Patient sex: M
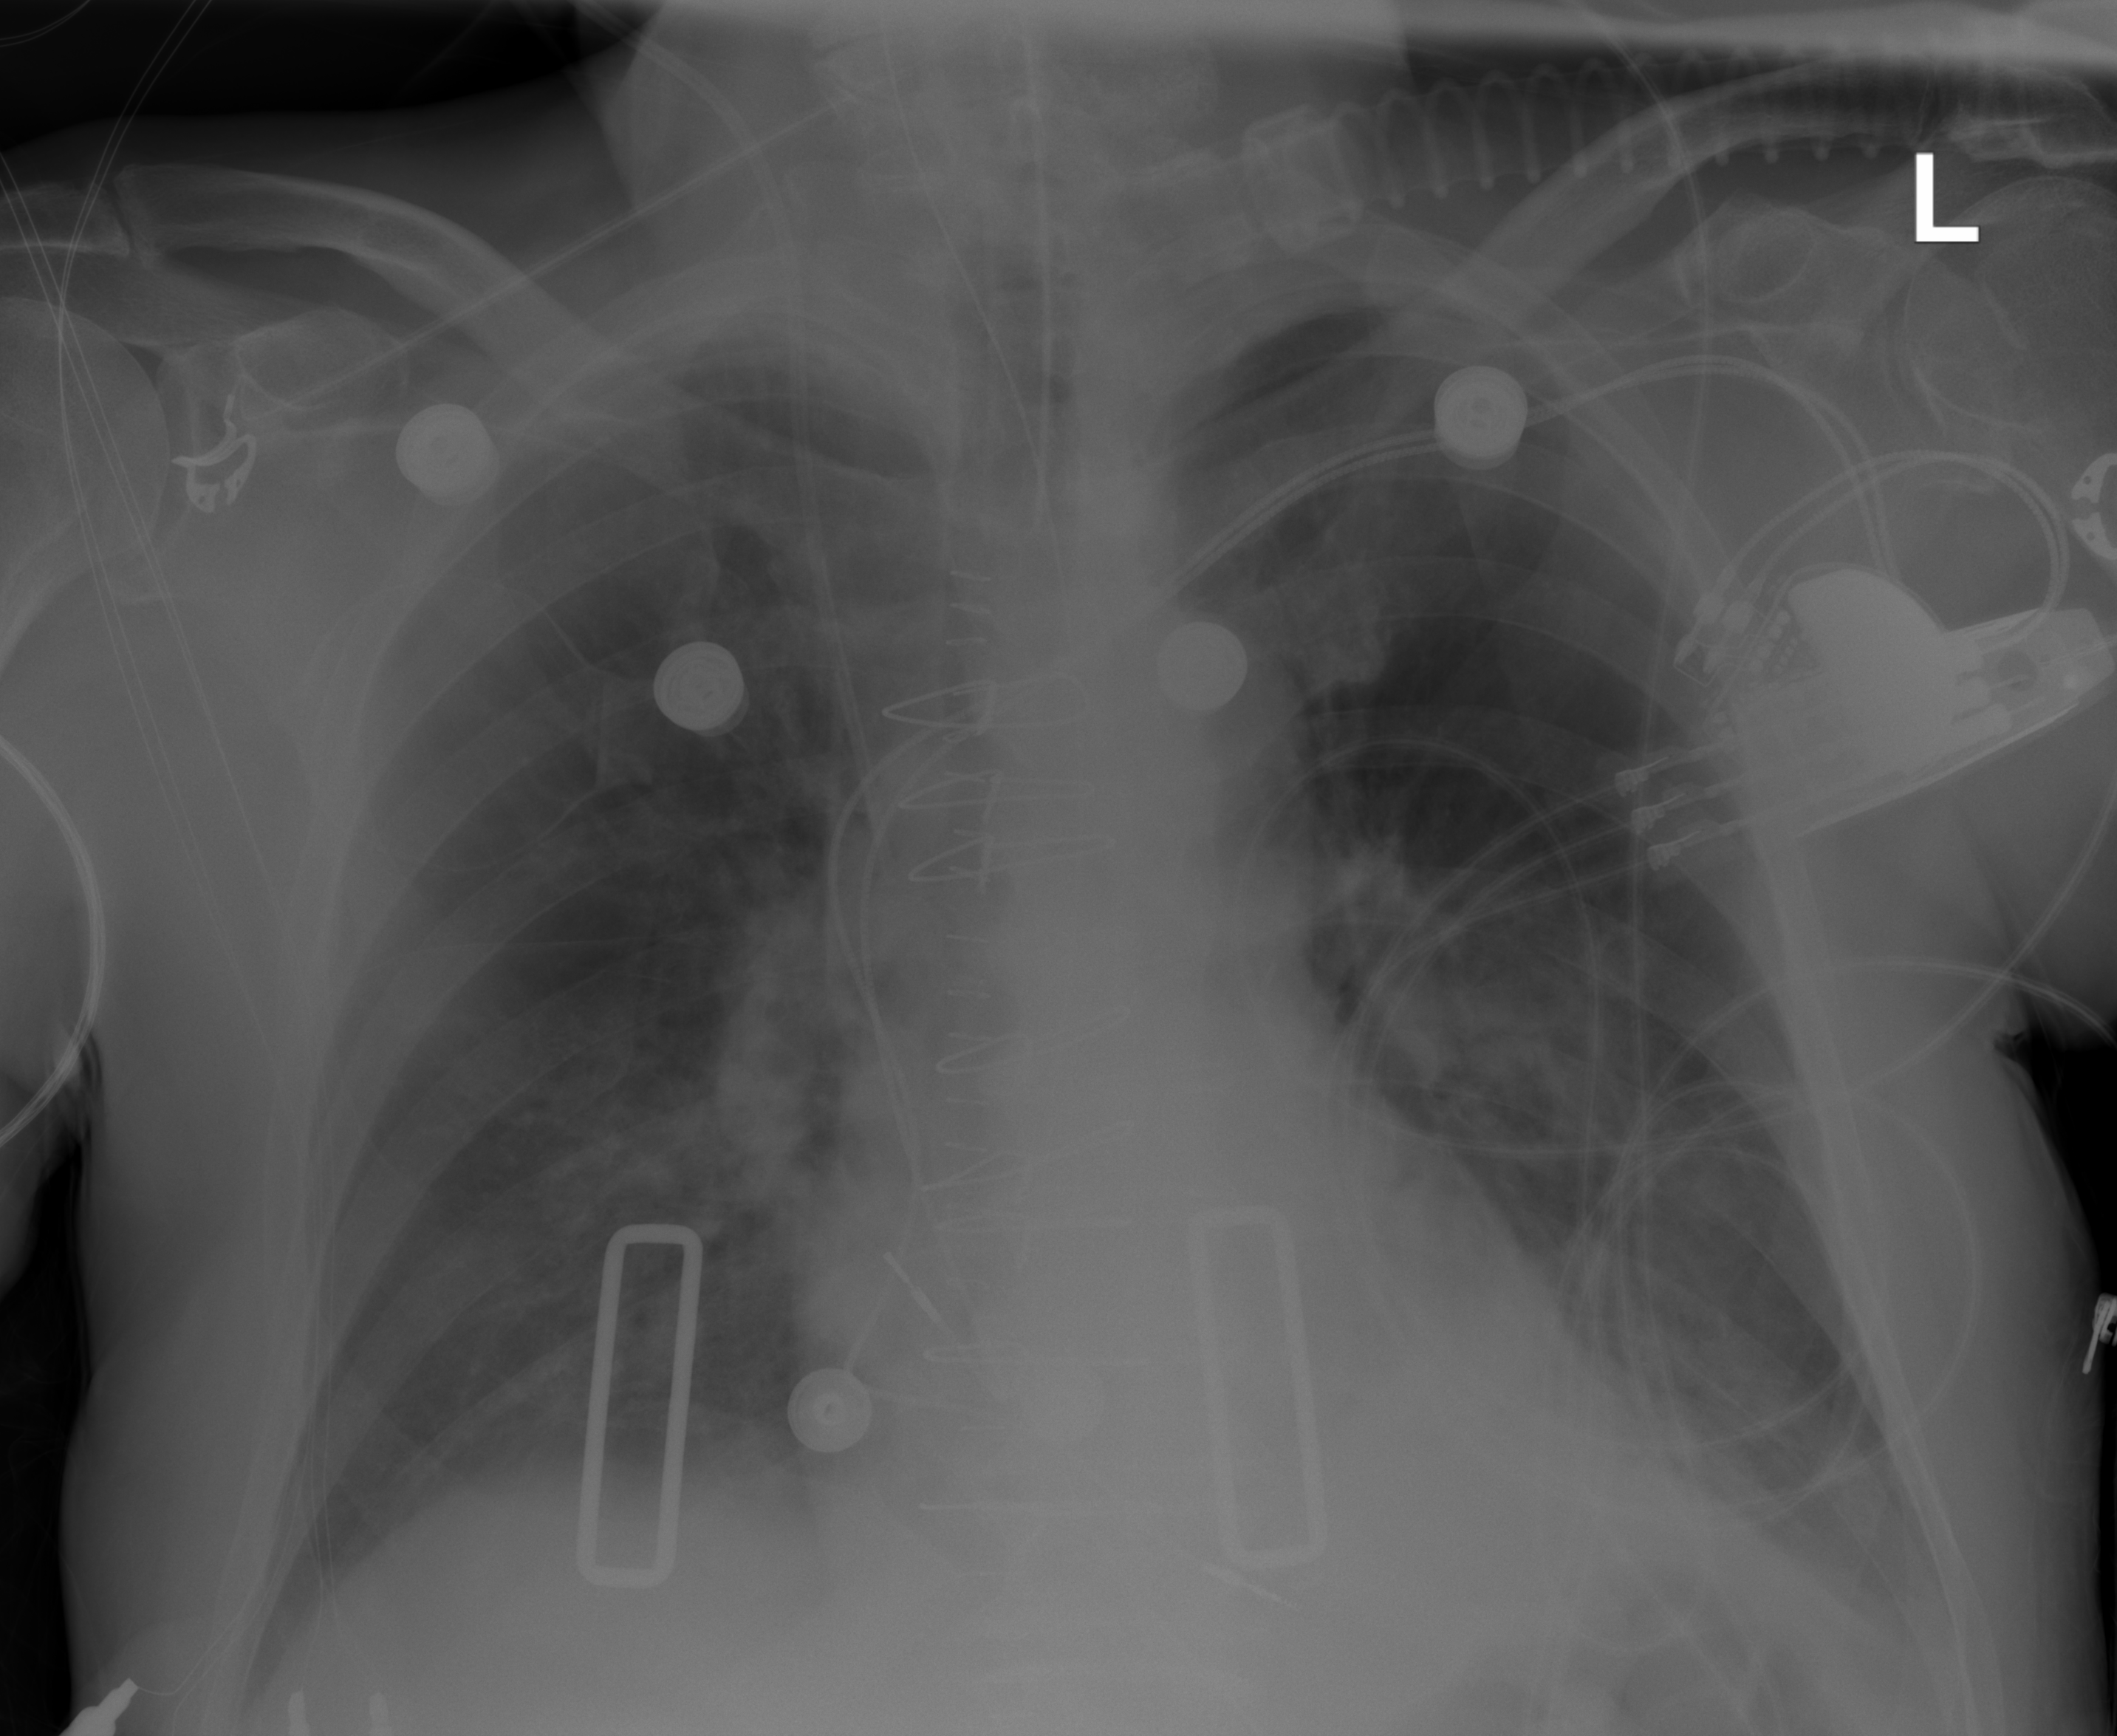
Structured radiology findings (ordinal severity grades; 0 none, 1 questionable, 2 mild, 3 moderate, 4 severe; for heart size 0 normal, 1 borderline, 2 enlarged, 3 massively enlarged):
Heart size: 0
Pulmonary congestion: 2
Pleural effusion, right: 1
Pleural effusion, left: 1
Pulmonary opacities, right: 2
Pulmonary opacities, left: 2
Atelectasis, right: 2
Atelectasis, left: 1